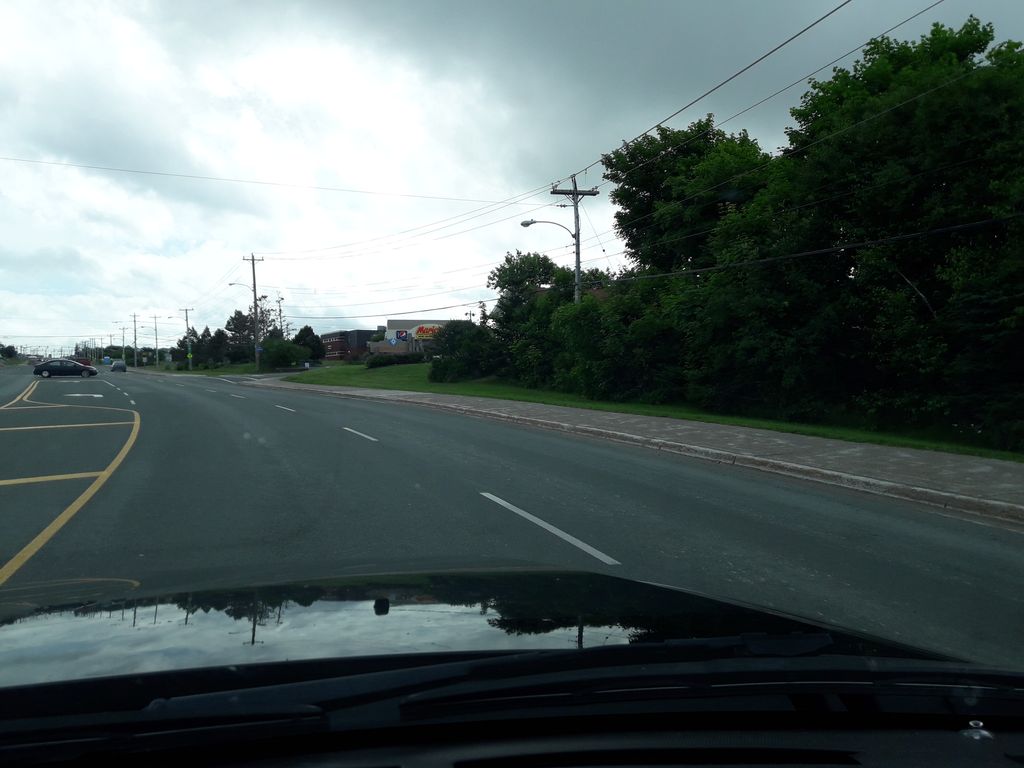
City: st_johns